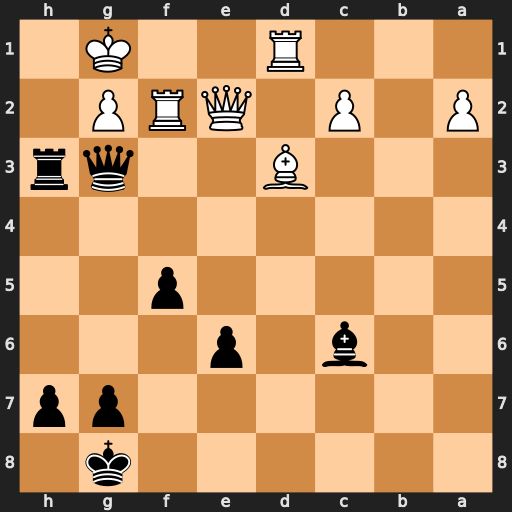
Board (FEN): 6k1/6pp/2b1p3/5p2/8/3B2qr/P1P1QRP1/3R2K1
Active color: b
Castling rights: -
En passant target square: -
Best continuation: Qh2+ Kf1 Qh1#